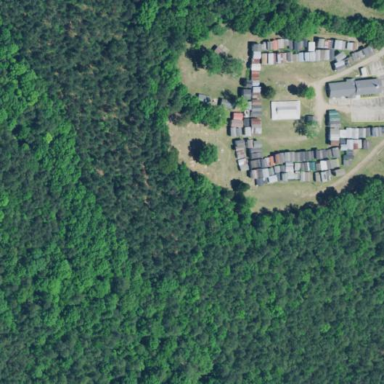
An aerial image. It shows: Summer camp site used for religious purposes.